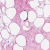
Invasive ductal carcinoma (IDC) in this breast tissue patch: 0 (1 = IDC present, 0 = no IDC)